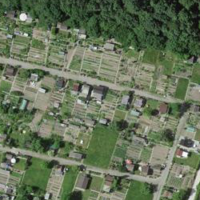
EUNIS habitat code: 53
Species observed at this site:
Tanacetum parthenium